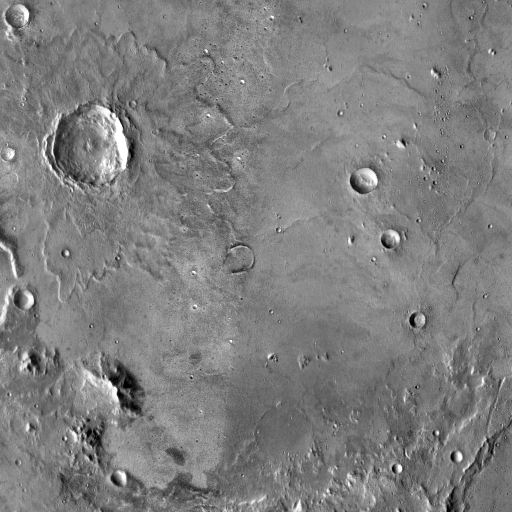
Crater classes present: Background, Other, Layered, Buried